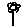
Label: flower